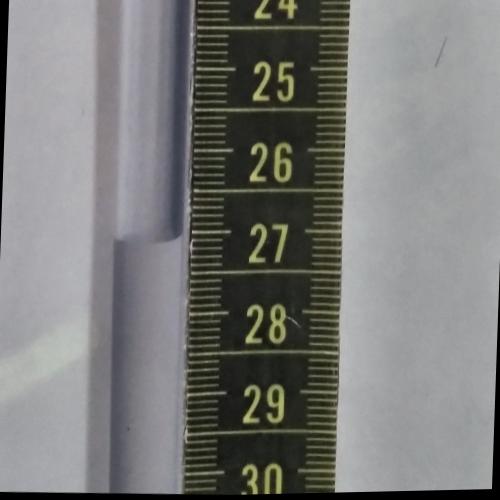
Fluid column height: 27.1 cm